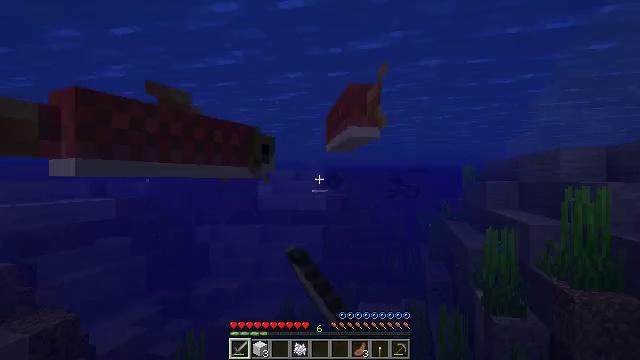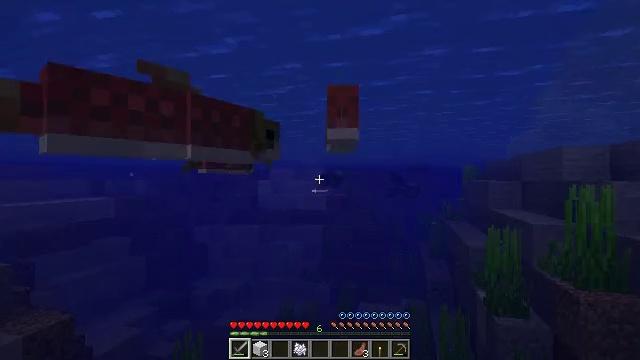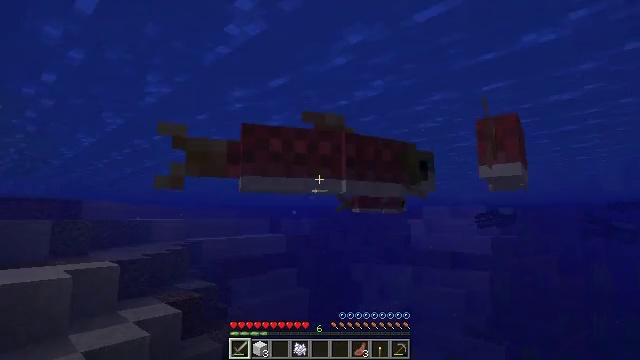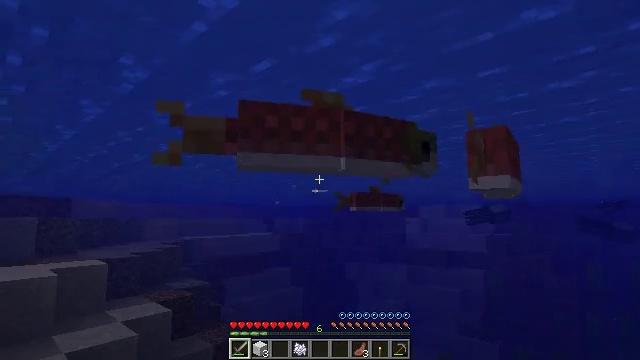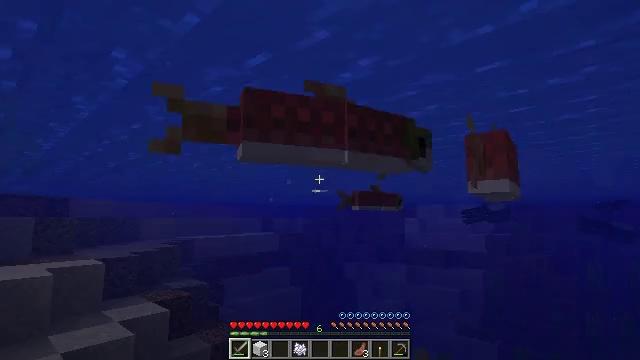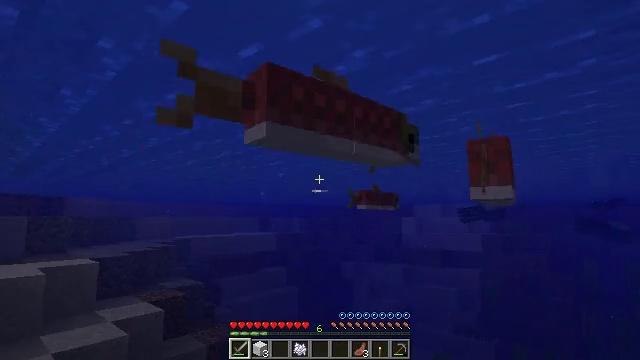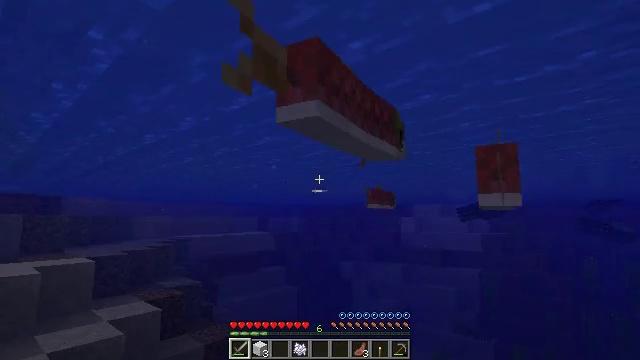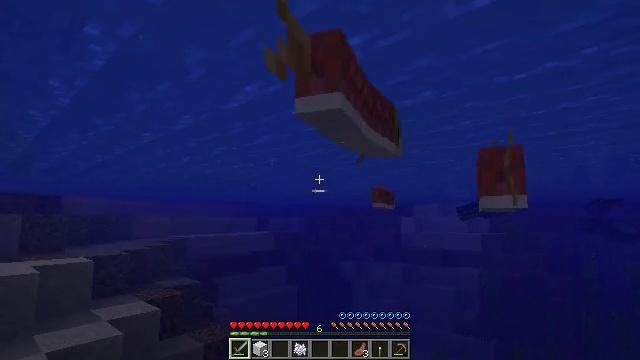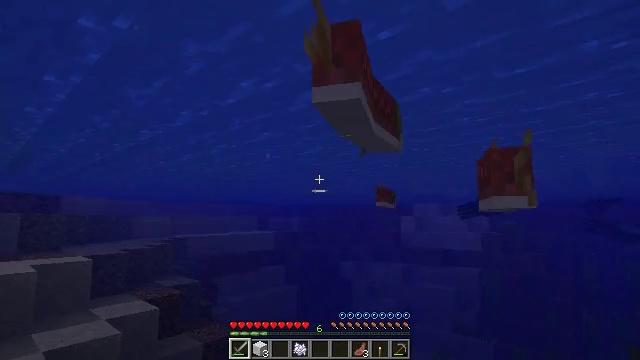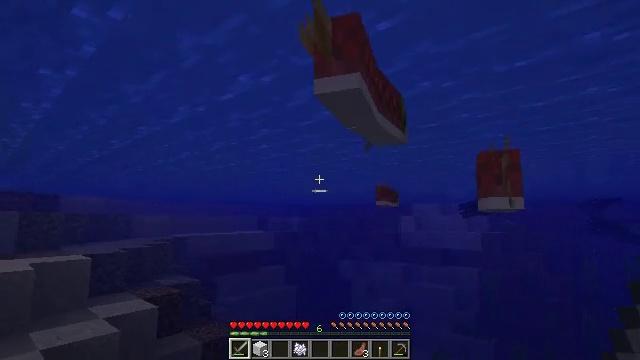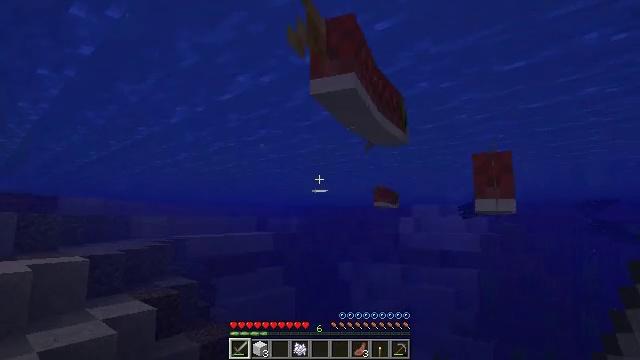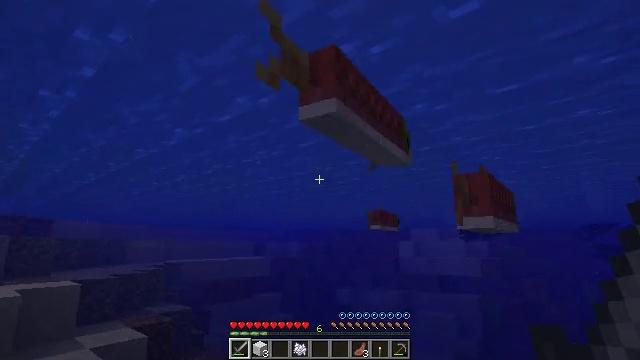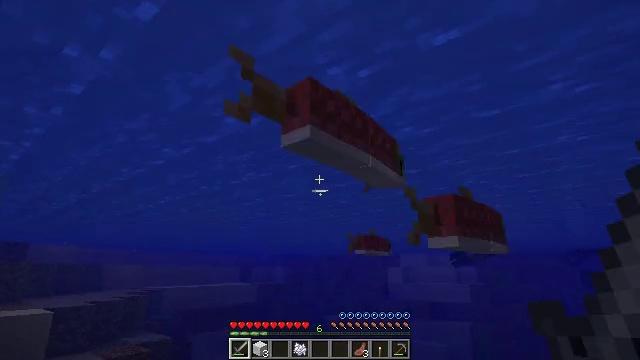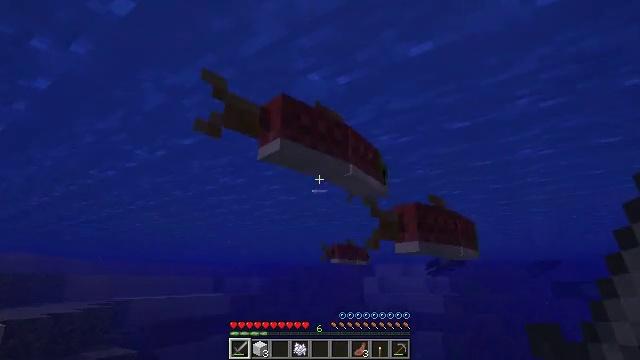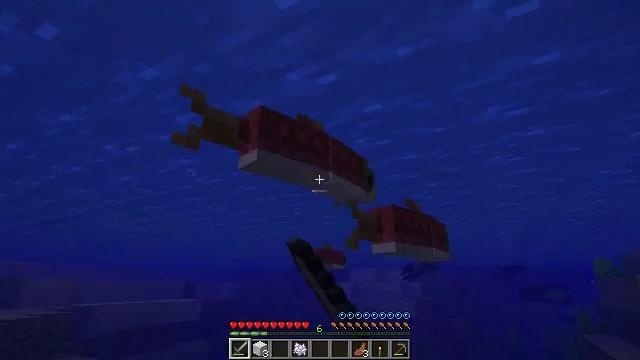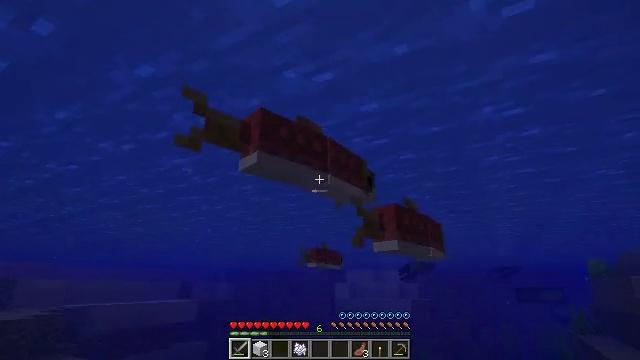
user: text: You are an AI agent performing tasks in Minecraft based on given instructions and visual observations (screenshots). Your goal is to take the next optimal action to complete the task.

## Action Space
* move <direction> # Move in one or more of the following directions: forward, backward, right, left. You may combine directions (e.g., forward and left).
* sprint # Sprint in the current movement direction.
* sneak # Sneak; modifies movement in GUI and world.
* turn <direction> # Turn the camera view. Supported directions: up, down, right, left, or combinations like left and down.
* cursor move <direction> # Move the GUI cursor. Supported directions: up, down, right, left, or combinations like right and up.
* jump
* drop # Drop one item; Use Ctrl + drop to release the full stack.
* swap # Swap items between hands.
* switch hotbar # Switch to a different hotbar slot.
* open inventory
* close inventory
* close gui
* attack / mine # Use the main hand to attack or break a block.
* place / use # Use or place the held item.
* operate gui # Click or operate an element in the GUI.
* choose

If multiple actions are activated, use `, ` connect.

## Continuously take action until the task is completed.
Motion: motion action
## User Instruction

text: Kill the salmon.
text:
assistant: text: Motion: move forward, attack / mine
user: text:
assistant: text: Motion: move forward, turn left and up
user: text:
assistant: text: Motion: no_op
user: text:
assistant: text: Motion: no_op
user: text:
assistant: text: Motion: no_op
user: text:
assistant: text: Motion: no_op
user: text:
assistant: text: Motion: no_op
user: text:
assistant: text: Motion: no_op
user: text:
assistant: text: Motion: no_op
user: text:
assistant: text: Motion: no_op
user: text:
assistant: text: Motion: turn up
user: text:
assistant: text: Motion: turn right and up
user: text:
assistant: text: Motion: turn right and up, attack / mine
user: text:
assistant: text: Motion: turn right, attack / mine
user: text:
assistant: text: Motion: move forward, attack / mine
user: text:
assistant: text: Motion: move forward, attack / mine
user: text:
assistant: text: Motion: move forward
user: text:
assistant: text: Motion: move forward
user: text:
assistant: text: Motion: move forward, turn down
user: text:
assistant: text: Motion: move forward, turn right and down
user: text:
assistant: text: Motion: move forward, turn right
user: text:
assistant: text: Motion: move forward, turn right
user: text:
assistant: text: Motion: move forward, turn right
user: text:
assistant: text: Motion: move forward, turn right
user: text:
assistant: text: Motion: move forward, turn right
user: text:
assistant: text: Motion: move forward, turn right and down, jump
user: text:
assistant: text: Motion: move forward, turn right and down, jump
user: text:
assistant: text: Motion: move forward, turn right and down, jump
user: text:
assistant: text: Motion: move forward, turn down
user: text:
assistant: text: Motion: move forward